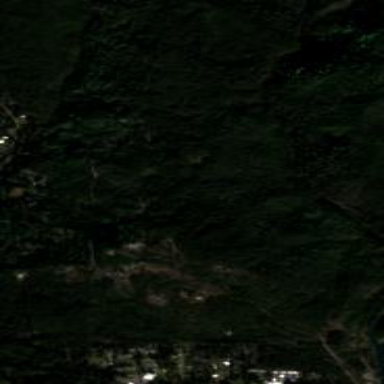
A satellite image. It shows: Forest area.